The plot is a time-scale (wavelet) decomposition of a bearing vibration signal. What is the most likely bearing condition (normal, inner_race, outer_race, ball)?
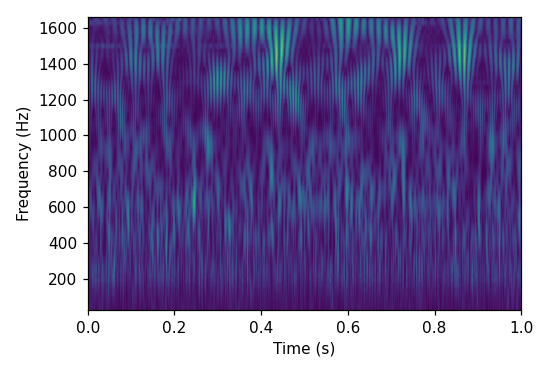
Answer: outer_race